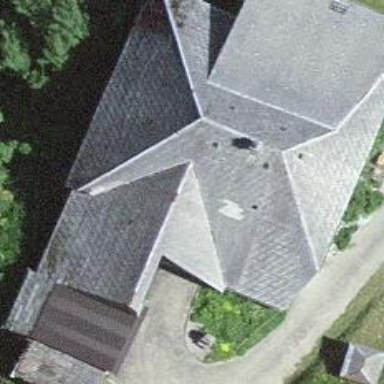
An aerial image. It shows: Farm building.